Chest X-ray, PA view. Patient: 68 years old, sex F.
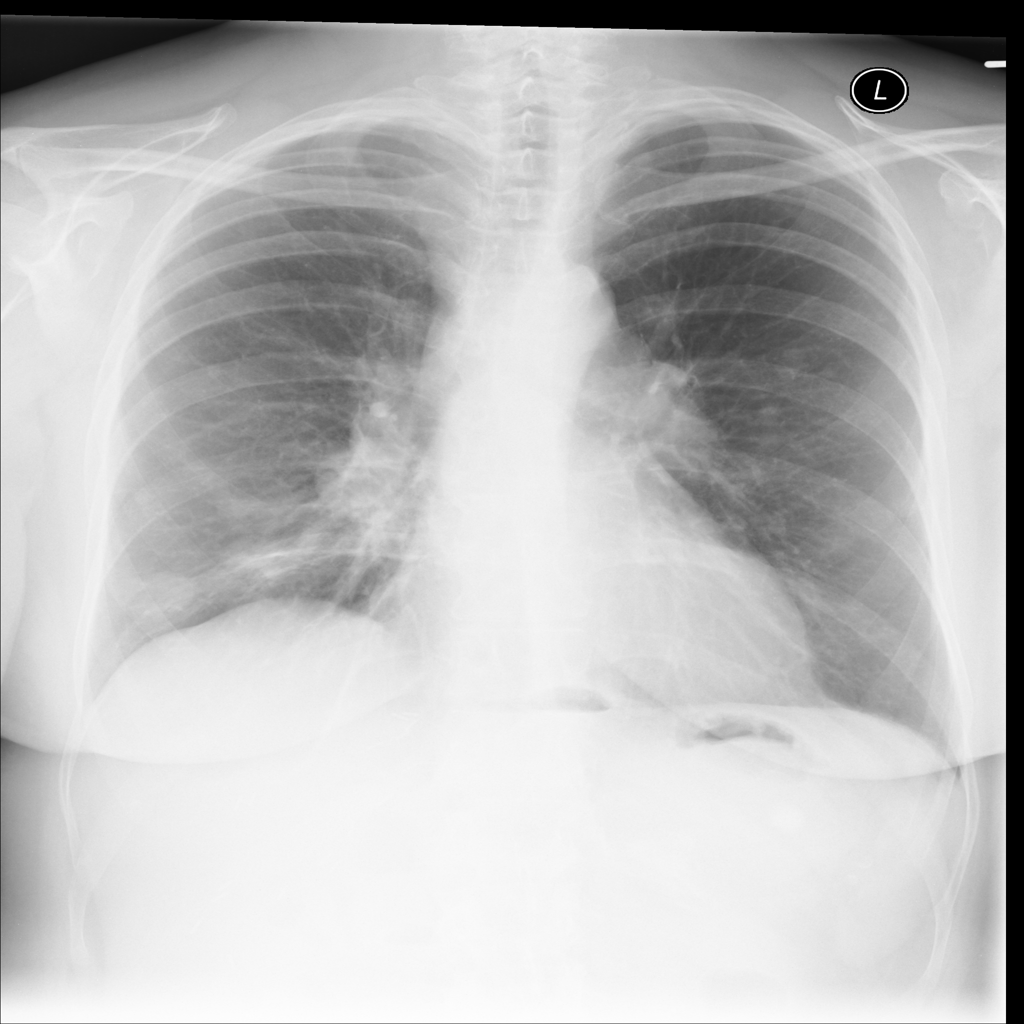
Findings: Nodule